Question: When the user clicks on the edit button a new frame is shown to them, and when the new frame is closed i want the refresh line to execute but problem is, the refresh line is executed before closing the new frame...I am using NetBeans for making UI.
'''
//If user clicks on edit button new frame will be shown to him
EditUserFrame editUserFrame = new EditUserFrame();
Iterator itr = userList.iterator();
while(itr.hasNext()){
user = (Users)itr.next();
if((user.getF_name().equals(f_name) && user.getL_name().equals(l_name))){
break;
}
}//End of While Loop
editUserFrame.setUserObj(user);
editUserFrame.getExistingValues();
editUserFrame.setVisible(true);
//I want this line to be executed when the editUserFrame is closed..
RefreshUserTable();
'''
I want new Frame like this is it possible to make form given in picture in JOPtionPane as suggested by you guys.

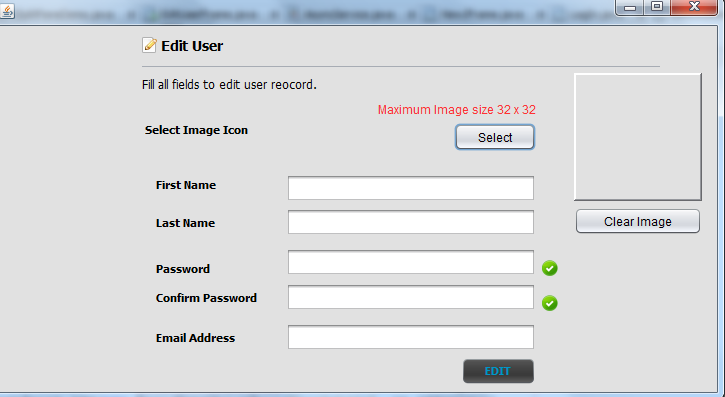
Answer: you can use the
'''
'editUserFrame.addWindowListener(new WindowAdapter()
{
public void windowClosed(WindowEvent e){
//call your method from here
RefreshUserTable();
}
};'
'''
hope this helps